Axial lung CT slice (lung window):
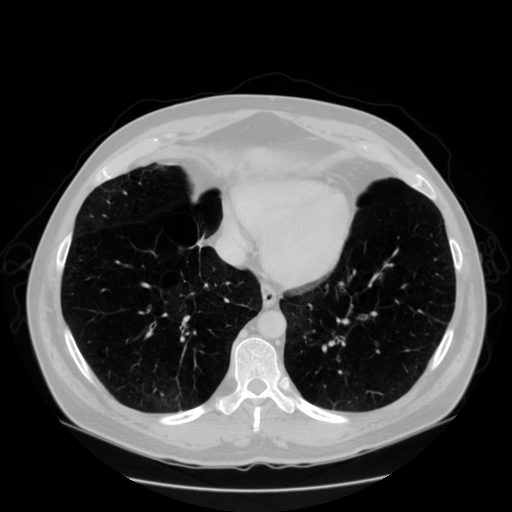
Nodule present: no